Question: HTML
'''
<table>
<tr>
<th>
<h1>Esta semana hablamos de....</h1>
</th>
</tr>
<tr>
<td>
<h2>Nuestra Cultura</h2>
</td>
</tr>
<tr>
<td>
<p>
Lorem Ipsum es simplemente el texto de relleno de las imprentas y archivos de texto. Lorem Ipsum ha sido el texto de relleno estandar de las industrias desde el ano 1500, cuando un impresor (N. del T. persona que se dedica a la imprenta) desconocido uso una galeria de textos y los mezclo de tal manera que logro hacer un libro de textos especimen. No solo sobrevivio 500 anos, sino que tambien ingreso como texto de relleno en documentos electronicos, quedando esencialmente igual al original. Fue popularizado en los 60s con la creacion de las hojas "Letraset", las cuales contenian pasajes de Lorem Ipsum, y mas recientemente con software de autoedicion, como por ejemplo Aldus PageMaker, el cual incluye versiones de Lorem Ipsum.
</p>
<p>
Lorem Ipsum es simplemente el texto de relleno de las imprentas y archivos de texto. Lorem Ipsum ha sido el texto de relleno estandar de las industrias desde el ano 1500, cuando un impresor (N. del T. persona que se dedica a la imprenta) desconocido uso una galeria de textos y los mezclo de tal manera que logro hacer un libro de textos especimen. No solo sobrevivio 500 anos, sino que tambien ingreso como texto de relleno en documentos electronicos, quedando esencialmente igual al original.
</p>
</td>
</tr>
</table>
'''
CSS
'''
<style type="text/css">
table{ position:relative;margin:0px auto;width:650px;background:url(fnd.jpg) center bottom no-repeat; padding: 0 25px 75px; font-family:arial;}
table th{ width:600px; }
table th h1{font-size:30px;color:#808080;}
h1,h2,p{text-align:left;padding:0px 20px;}
table td h2{font-weight:bold;margin:0;padding:0;}
table tr{ width:600px;}
table td{background:white;}
td, th, tr { margin:0;border:0;}
</style>
'''
The problem is that in the td, tr or h2 there is a pixel I can't make disappear, the problem is that is splitting the background which I don't want... what I am doing wrong?
-EDIT-
you can see here

and test here <URL>
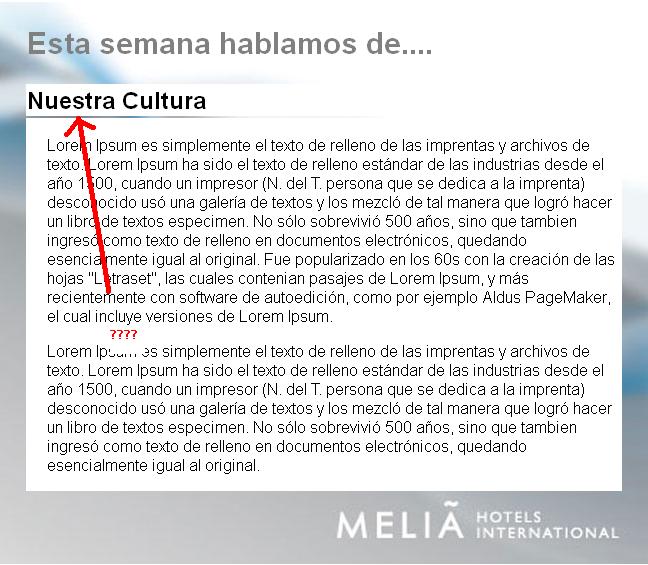
Answer: Default style for '<table>' is often
'''
border-collapse: separate;
border-spacing: 2px;
'''
If you don't want any space between rows then add
'''
border-spacing: 0;
'''
for 'table' line 6.
EDIT: IE7 simply doesn't know border-spacing, if it's a matter you must use 'border-collapse:collapse;' and adjust space with padding.